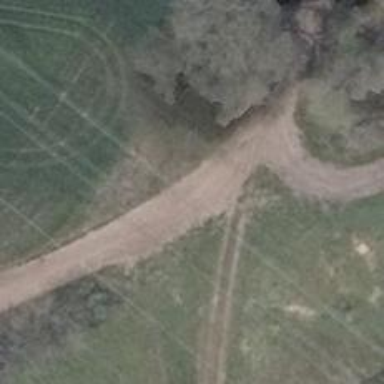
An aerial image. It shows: Dirt track road with grade 4 track type.